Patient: sex F, age 43
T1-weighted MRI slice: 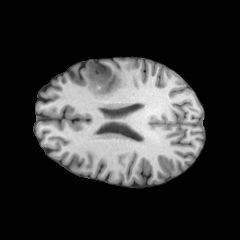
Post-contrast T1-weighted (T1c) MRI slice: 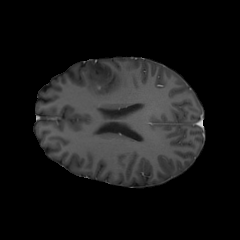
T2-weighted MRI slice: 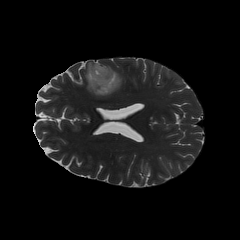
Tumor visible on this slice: yes
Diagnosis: Oligodendroglioma, IDH-mutant, 1p/19q-codeleted
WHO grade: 2